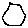
Label: hexagon